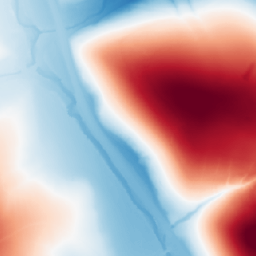
Category: trend_removal
Decomposition family: polynomial_high
Decomposition parameters: degree: 4
Upsampling method: nearest
Upsampling parameters: scale: 4
Upsampling scale: 4